【题型】填空题　【知识点】解析几何　【难度】medium
设抛物线 $y^2 = 2px (p > 0)$，若任意以 $A(1,0)$ 为圆心的圆与抛物线至多有 3 个公共点，则 $p$ 的值范围为\_\_\_\_\_\_\_\_.
【解答】
\noindent \textbf{【答案】} $p\geq 1$

\vspace{0.2cm}
\noindent \textbf{【分析】} 令圆$A$为$(x-1)^2+y^2=r^2$且$r>0$，讨论$p\geq 1$、$p<1$，并依此为前提讨论$r=1$、$r<1$、$r>1$，数形结合判断是否任意圆与抛物线交点个数不超过3个，即可得答案.

\vspace{0.2cm}
\noindent \textbf{【解析】} 令圆$A$为$(x-1)^2+y^2=r^2$且$r>0$，抛物线$y^2=2px(p>0)$，

对于$p\geq 1$，圆与抛物线公共点情况如下，

若$r=1$，它们恒有1个公共点，

若$r<1$，它们没有公共点，

若$r>1$，它们恒有2个公共点，
所以，对于$p\geq 1$，任意以$A(1,0)$为圆心的圆与抛物线至多有2个公共点，满足题设；

对于$p<1$，圆与抛物线公共点情况如下，

若$r>1$，它们恒有2个公共点，
若$r<1$，它们可能0个或2个或4个公共点，
所以$p<1$，不满足以$A(1,0)$为圆心的任意圆与抛物线至多有3个公共点；

综上，$p\geq 1$.

故答案为：$\boldsymbol{p\geq 1}$.

\vspace{0.2cm}
\noindent \textbf{【点睛】} 关键点睛：讨论$p\geq 1$，$p<1$，结合$r$的取值、数形结合判断圆与抛物线交点个数.
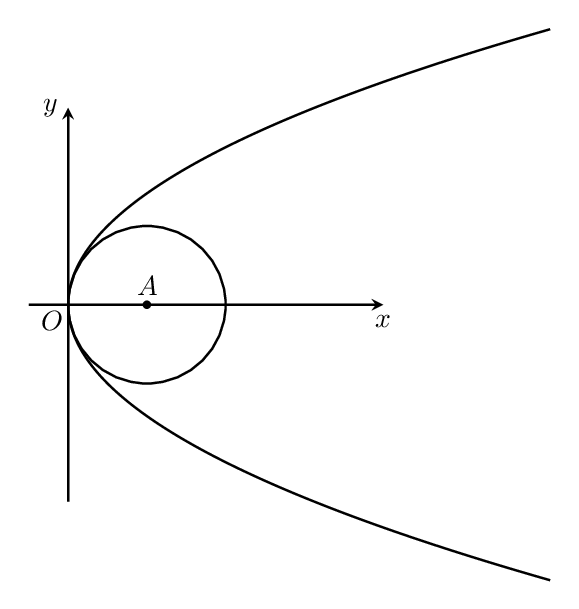
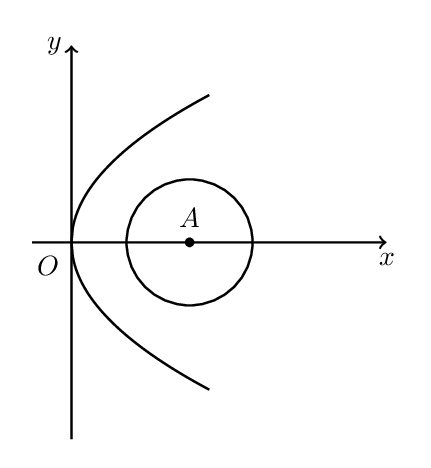
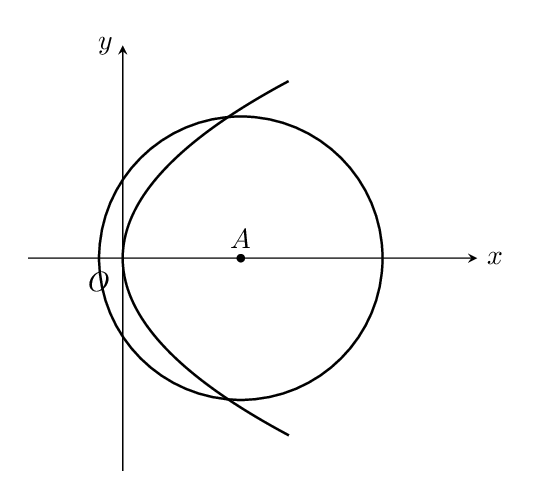
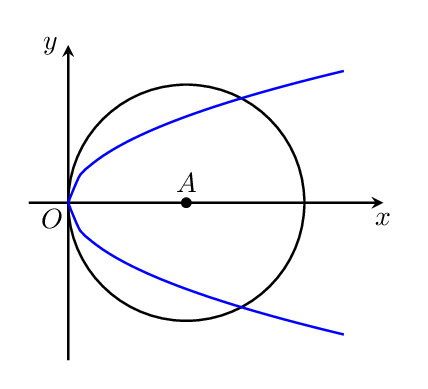
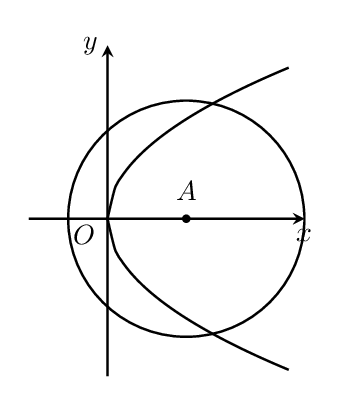
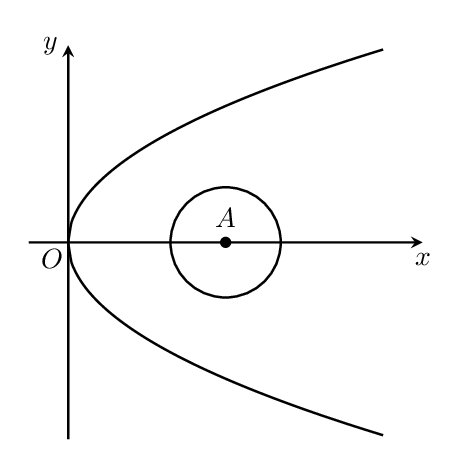
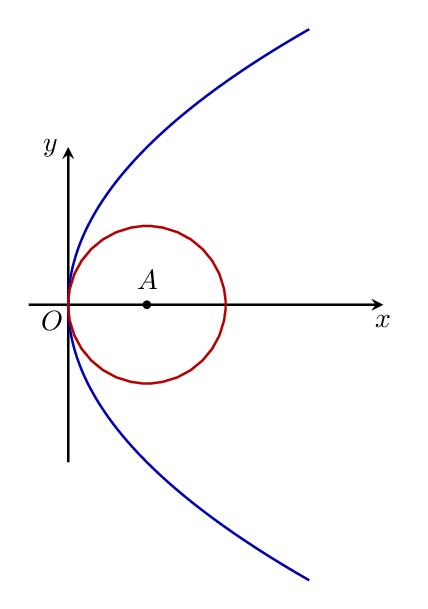
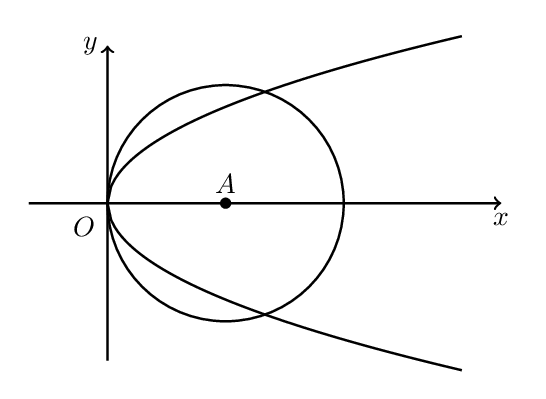